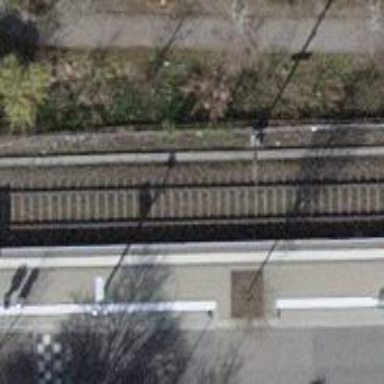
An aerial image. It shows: Public transport station located at railway halt.